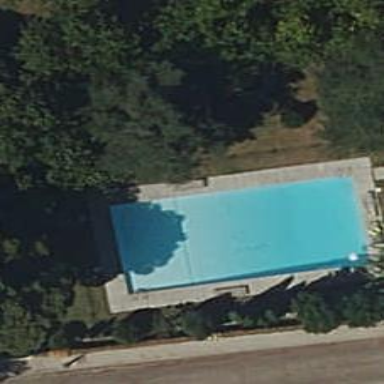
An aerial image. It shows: Swimming pool located in leisure land.